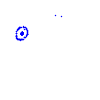
Particle: proton